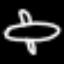
Label: airplane